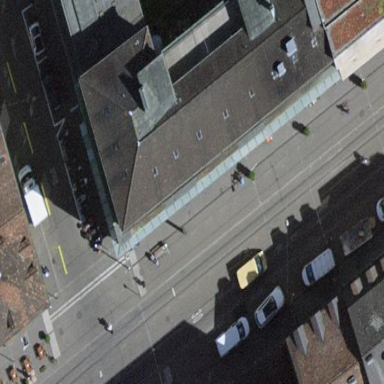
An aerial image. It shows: Tram platform with shelter. This is public transport platform for trams.